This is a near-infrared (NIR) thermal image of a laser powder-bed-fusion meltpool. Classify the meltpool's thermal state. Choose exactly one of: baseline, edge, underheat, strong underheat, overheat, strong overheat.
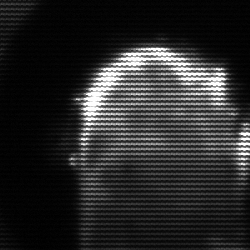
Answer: baseline